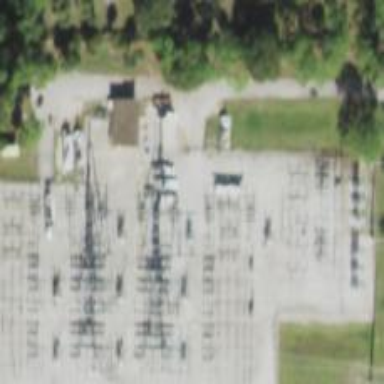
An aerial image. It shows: Switch for power supply.